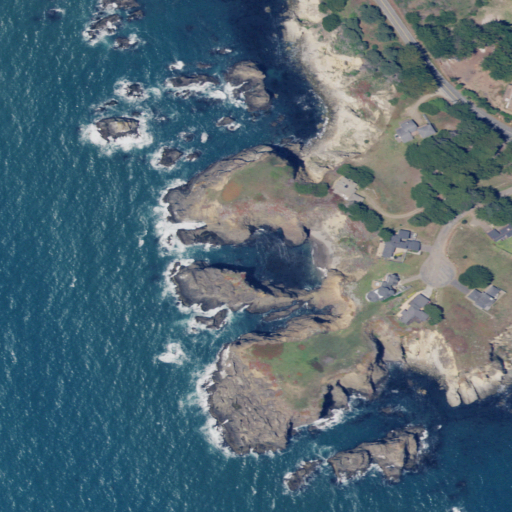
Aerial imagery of cape in California named Iversen Point containing open water, shrub, open development, low intensity development, herbaceous wetlands, medium intensity development, evergreen forest, and barren land